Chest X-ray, PA view. Patient: 53 years old, sex M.
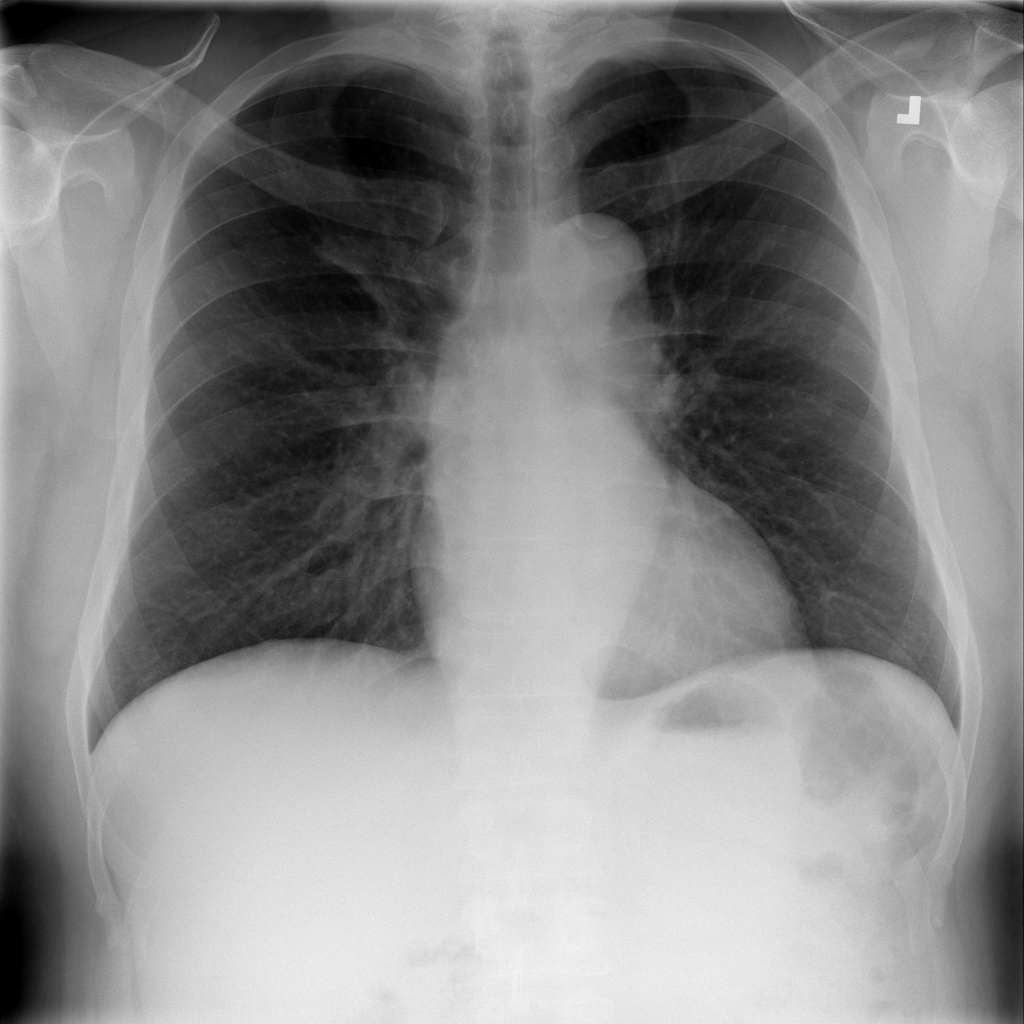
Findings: No Finding